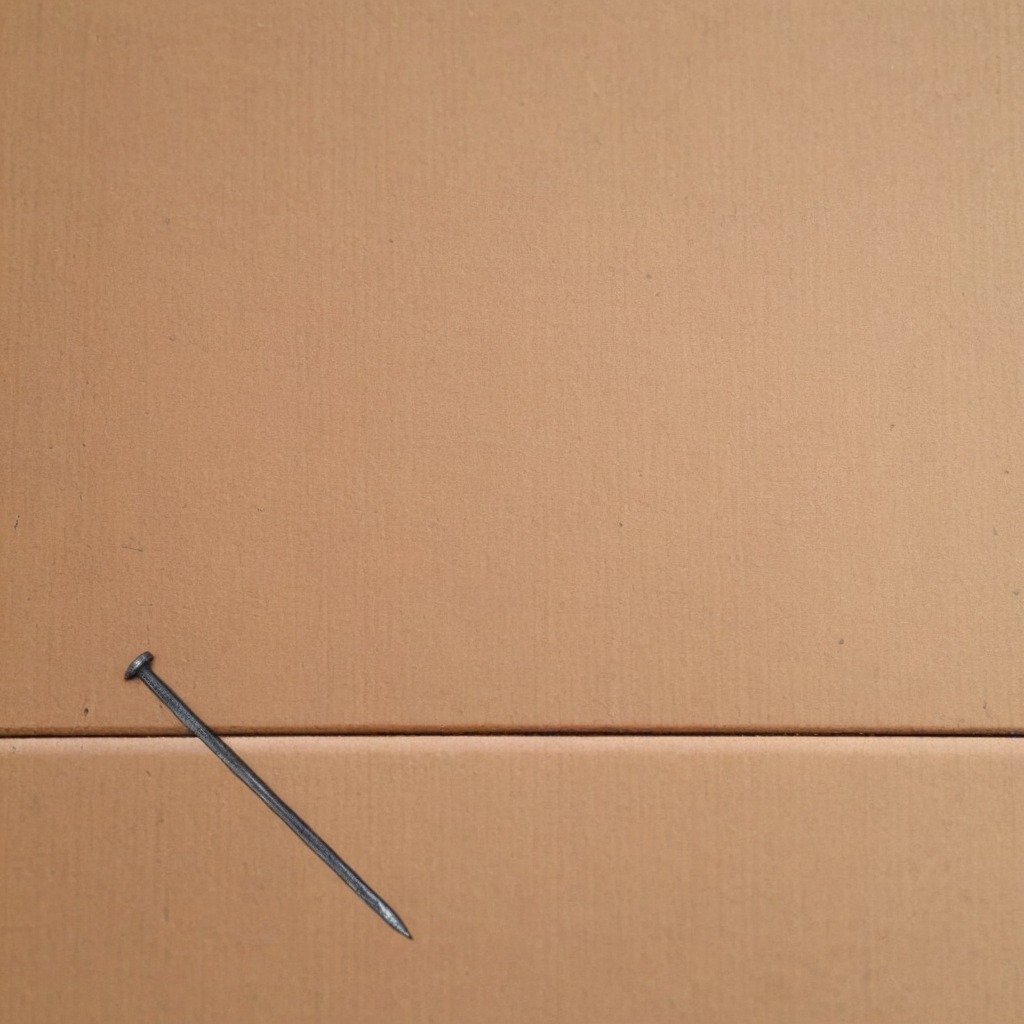
A nail is lying on the cardboard box surface in an outdoor workshop during daytime bright natural light soft shadows slightly creased but